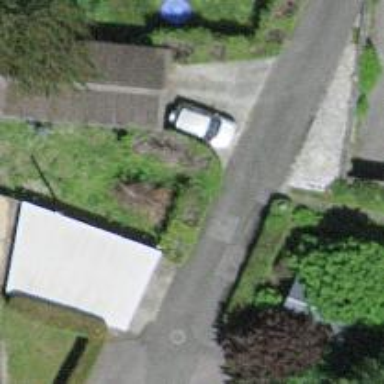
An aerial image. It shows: Living street with concrete surface.